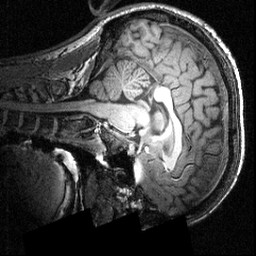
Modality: T1w
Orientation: sagittal
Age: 28
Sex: male
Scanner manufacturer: siemens
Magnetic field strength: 3.951 T
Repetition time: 1.5 s
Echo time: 0.00335 s